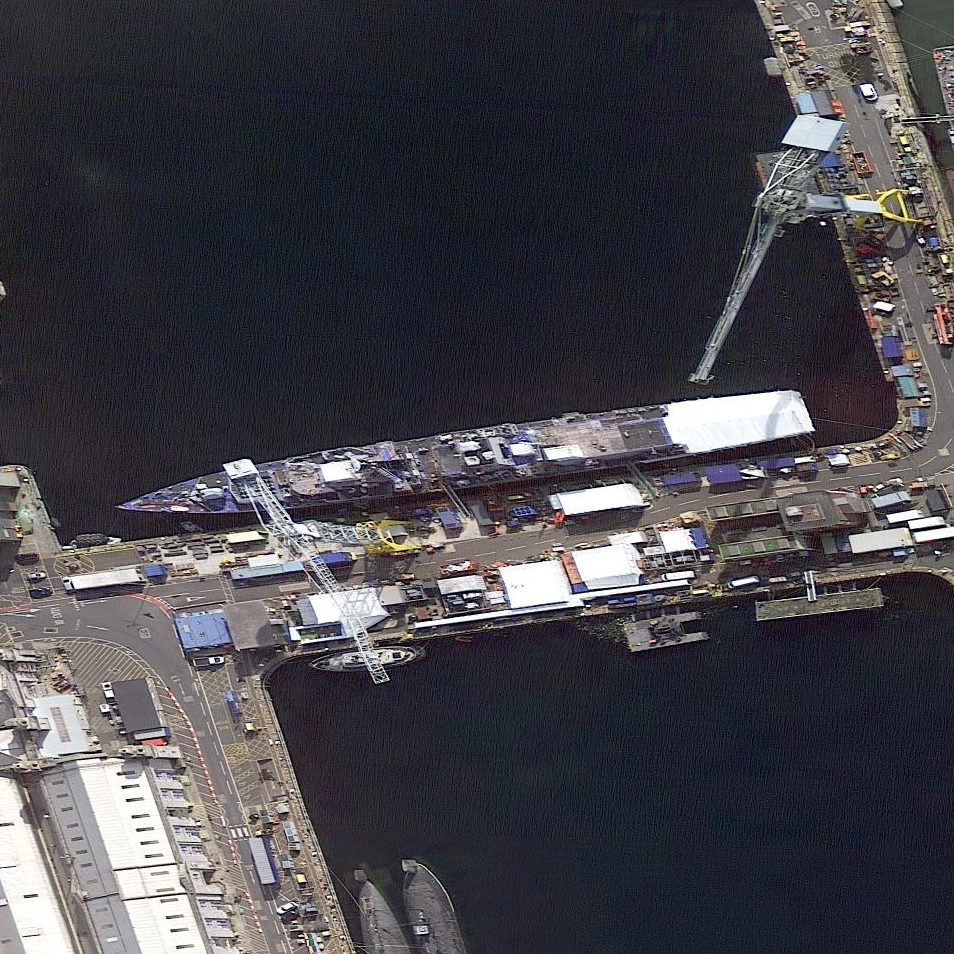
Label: Type_45_destroyer